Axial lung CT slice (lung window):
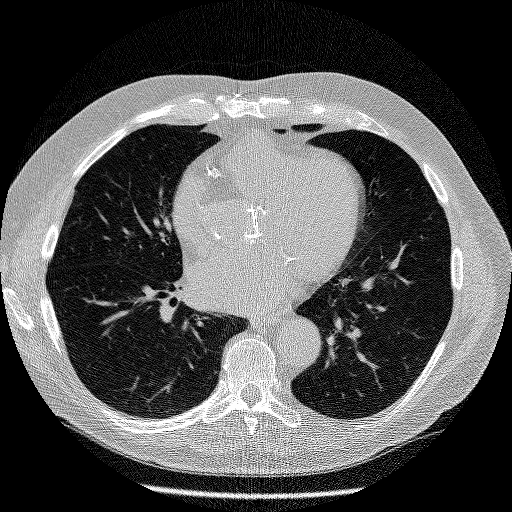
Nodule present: no